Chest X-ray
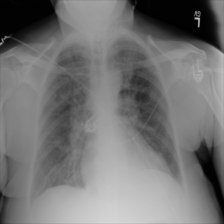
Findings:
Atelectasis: negative
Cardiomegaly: negative
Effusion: negative
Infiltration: negative
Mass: negative
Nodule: negative
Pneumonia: negative
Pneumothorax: negative
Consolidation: positive
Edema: negative
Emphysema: negative
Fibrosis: negative
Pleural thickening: negative
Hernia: negative